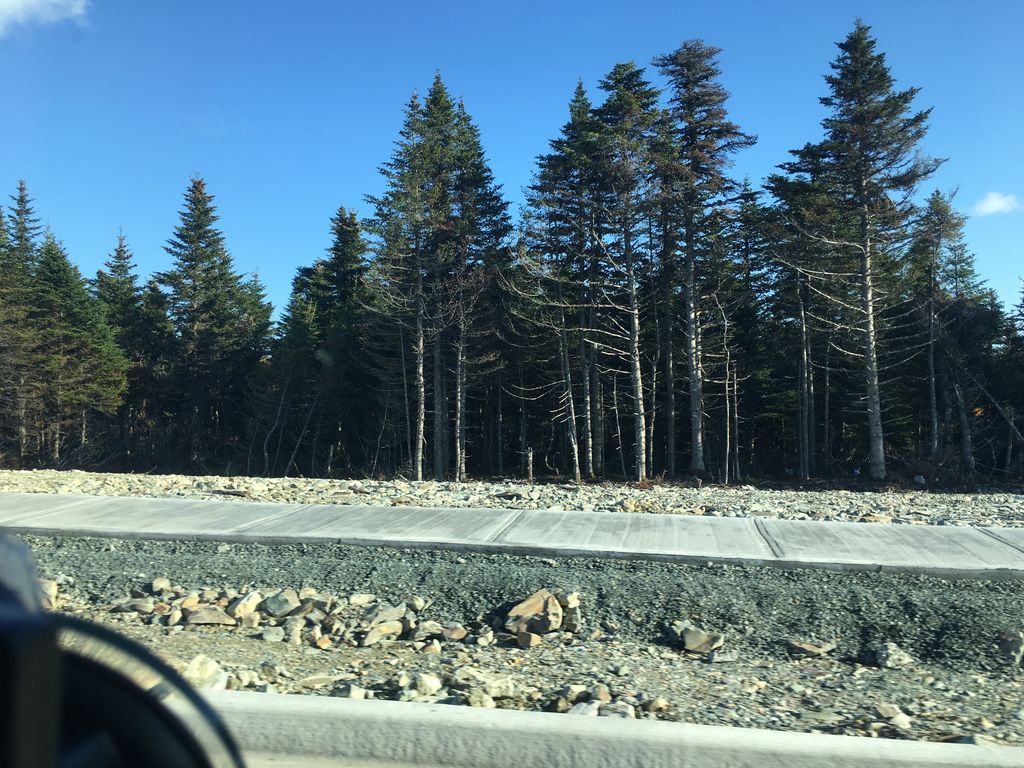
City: st_johns